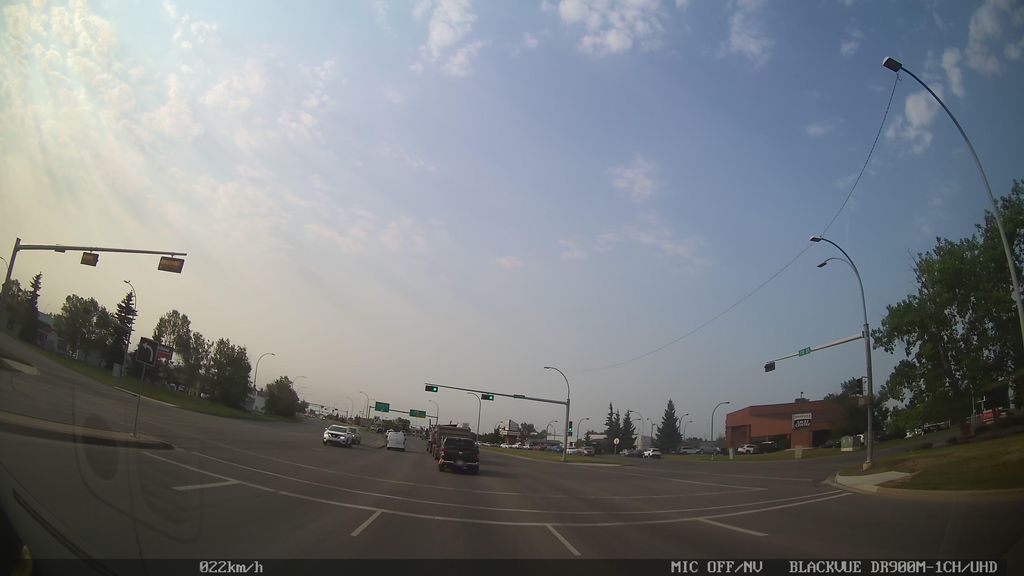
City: edmonton